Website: home-depot
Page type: customer-info-address
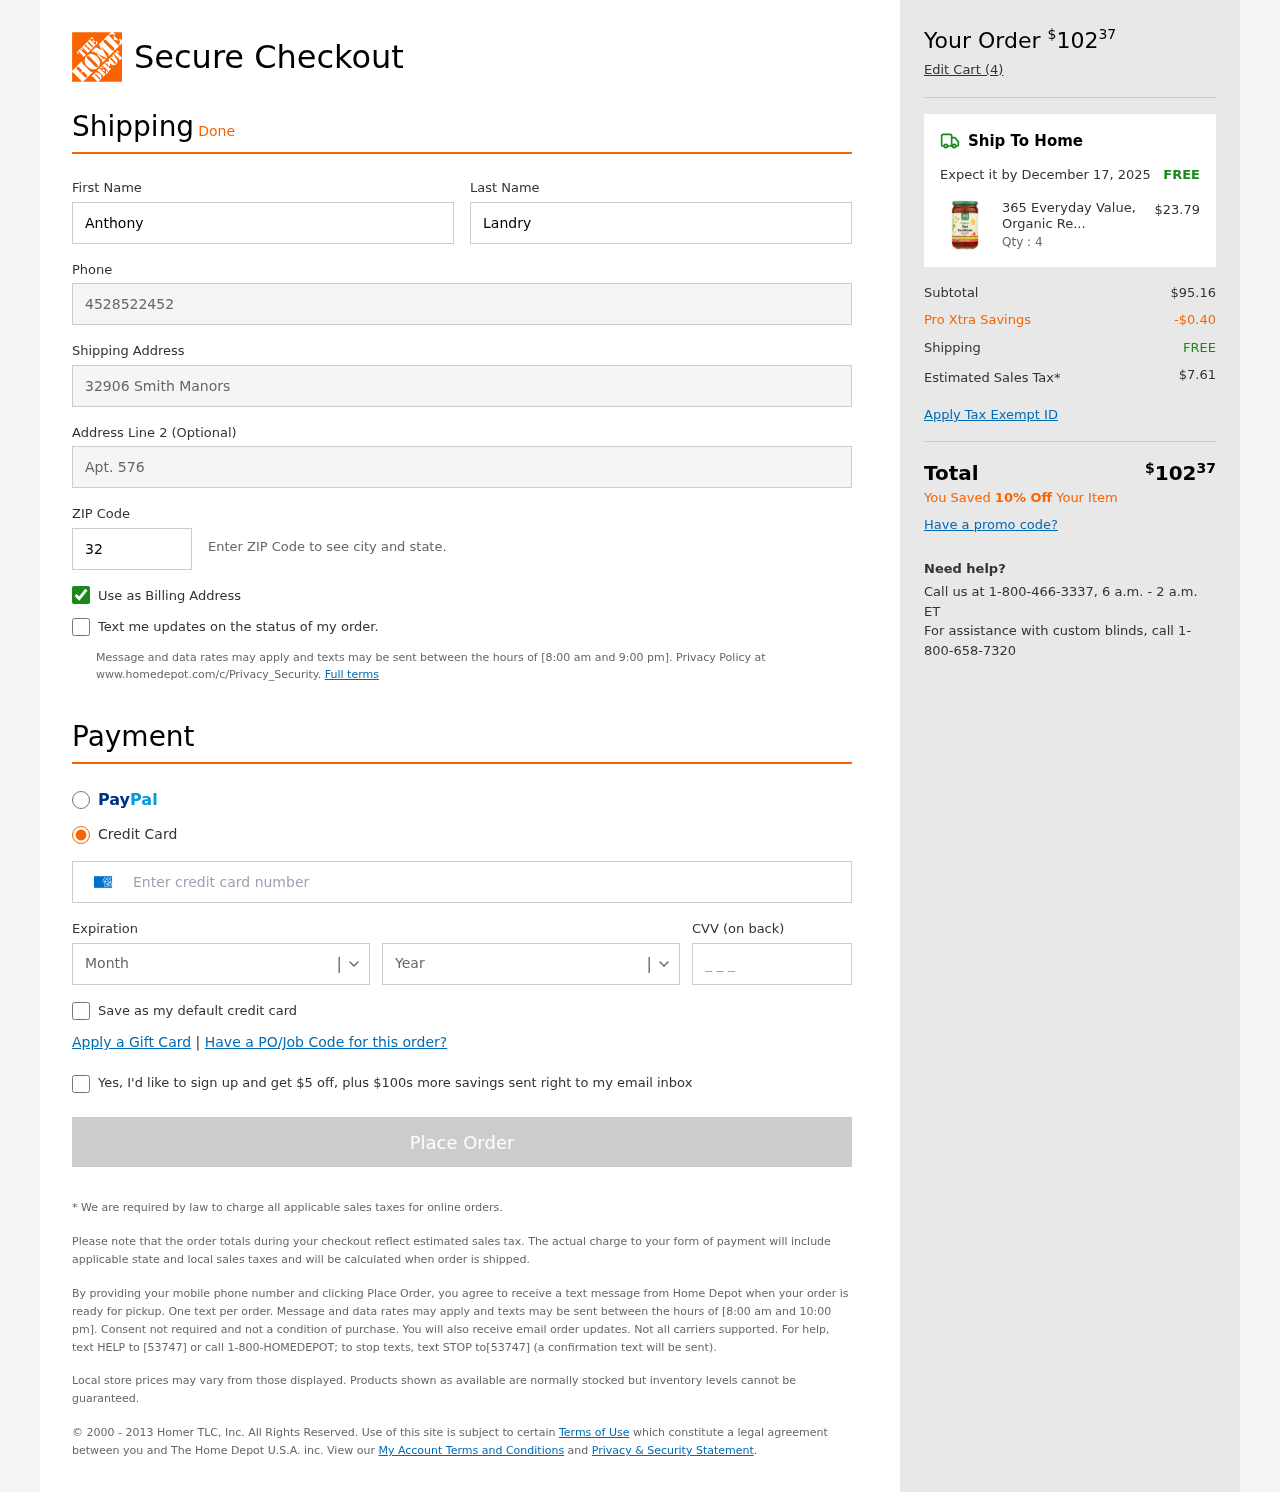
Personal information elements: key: PII_CARD_CVV
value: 5976
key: PII_CARD_EXPIRY_MONTH
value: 11
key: PII_CARD_EXPIRY_YEAR
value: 30
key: PII_CARD_NUMBER
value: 3446 9151 1125 289
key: PII_FIRSTNAME
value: Anthony
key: PII_LASTNAME
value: Landry
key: PII_PHONE
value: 4528522452
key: PII_POSTCODE
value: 32582
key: PII_STREET
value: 32906 Smith Manors
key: PII_STREET2
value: Apt. 576
Product elements: key: PRODUCT1_NAME
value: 365 Everyday Value, Organic Red Enchilada Sauce, 15.5 oz
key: PRODUCT1_PRICE
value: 23.79
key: PRODUCT1_QUANTITY
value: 4
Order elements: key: ORDER_TOTAL
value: $10237
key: ORDER_NUM_ITEMS
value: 4
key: ORDER_DELIVERY_DATE
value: December 17, 2025
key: ORDER_SHIPPING_COST
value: FREE
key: ORDER_SUBTOTAL
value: $95.16
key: ORDER_DISCOUNT
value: -$0.40
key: ORDER_SHIPPING_COST2
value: FREE
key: ORDER_TAX
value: $7.61
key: ORDER_TOTAL2
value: $10237
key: ORDER_SAVINGS_MESSAGE
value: You Saved 10% Off Your Item